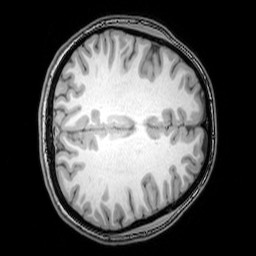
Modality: T1w
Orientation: axial
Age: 23
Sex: female
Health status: healthy
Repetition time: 0.081 s
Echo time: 0.037 s